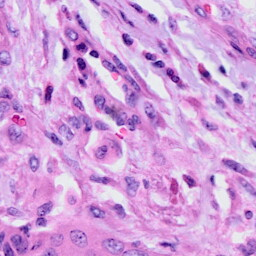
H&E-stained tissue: Cervix